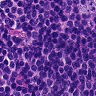
Metastatic tissue present: no